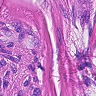
Metastatic tissue present: yes